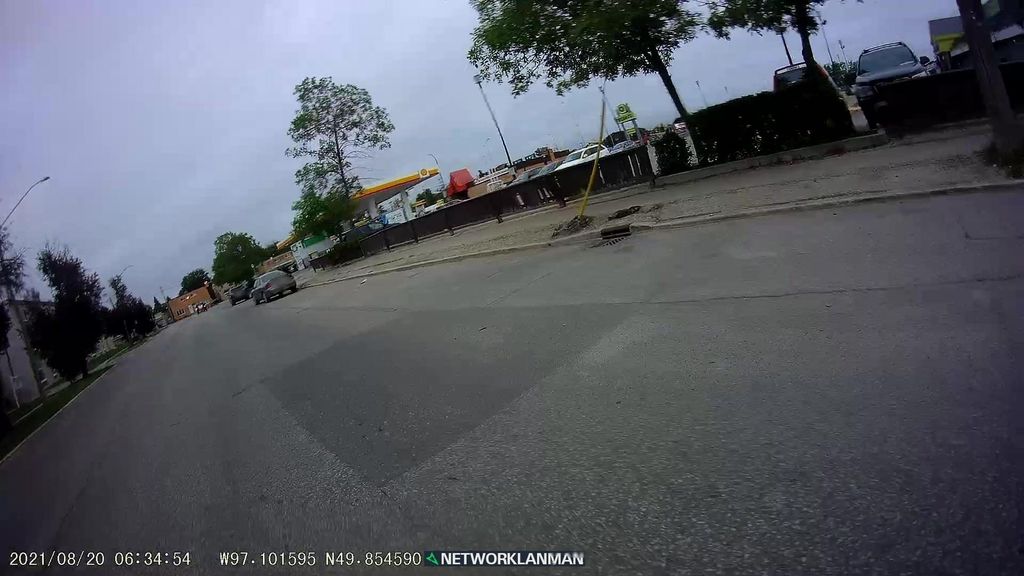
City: winnipeg